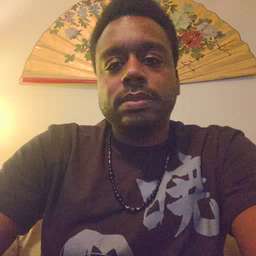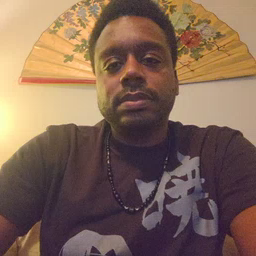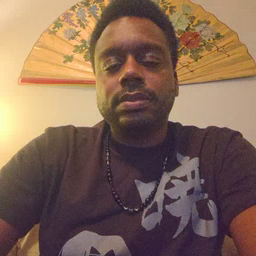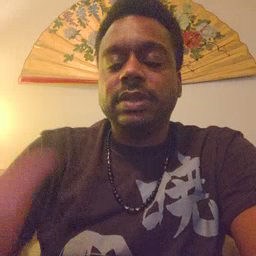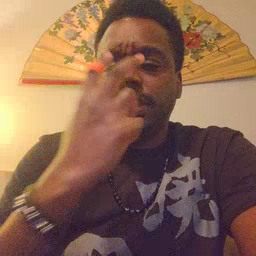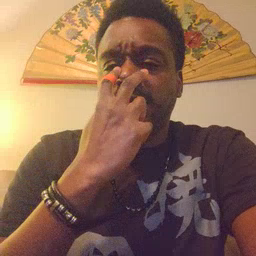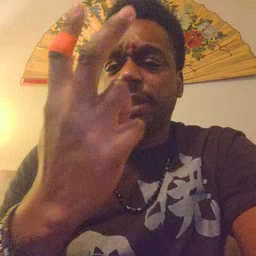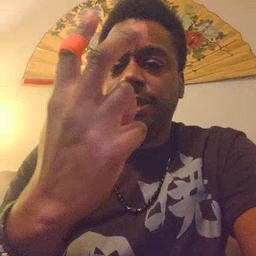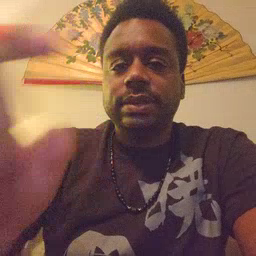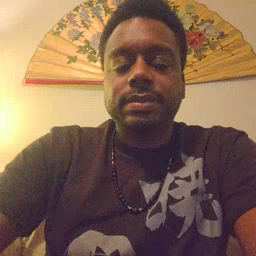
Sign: see